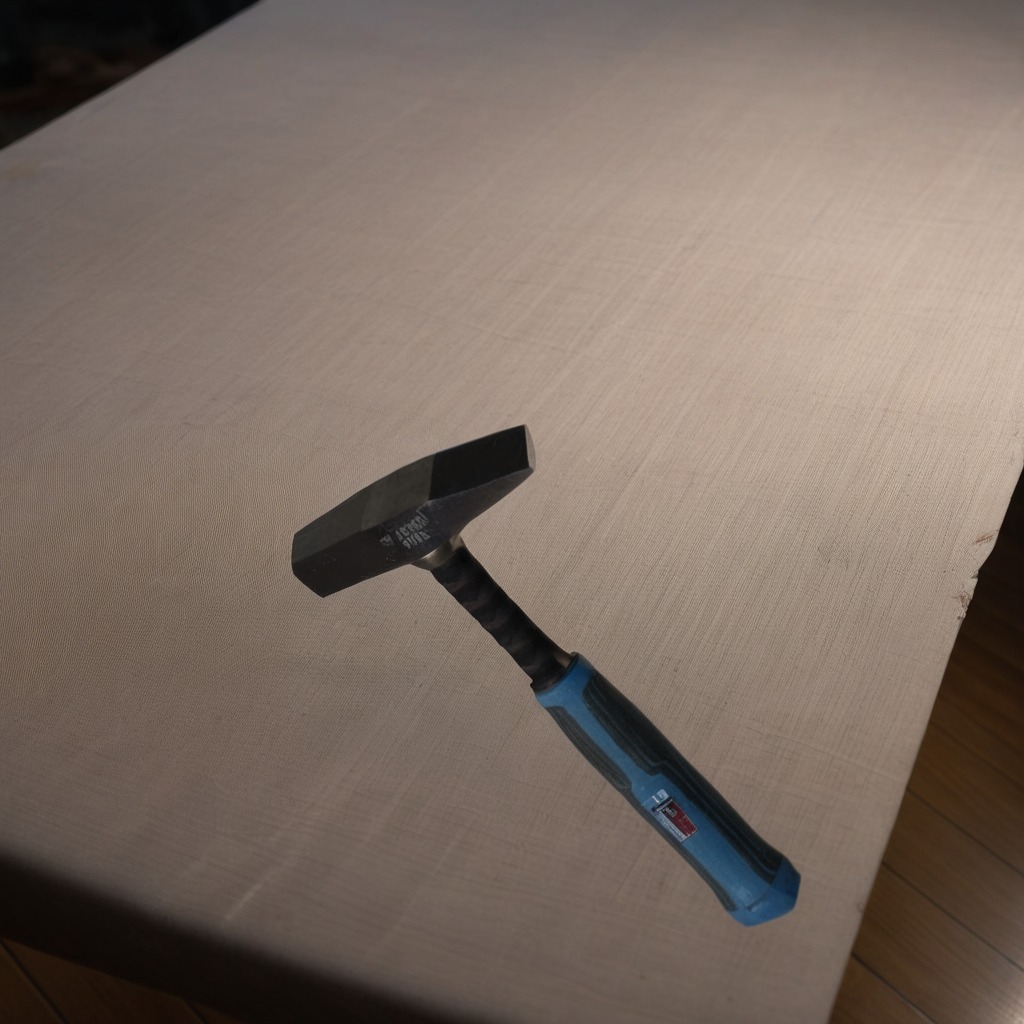
A hammer lies on a wooden table inside a workshop at night.